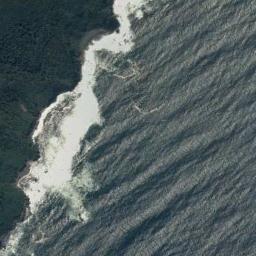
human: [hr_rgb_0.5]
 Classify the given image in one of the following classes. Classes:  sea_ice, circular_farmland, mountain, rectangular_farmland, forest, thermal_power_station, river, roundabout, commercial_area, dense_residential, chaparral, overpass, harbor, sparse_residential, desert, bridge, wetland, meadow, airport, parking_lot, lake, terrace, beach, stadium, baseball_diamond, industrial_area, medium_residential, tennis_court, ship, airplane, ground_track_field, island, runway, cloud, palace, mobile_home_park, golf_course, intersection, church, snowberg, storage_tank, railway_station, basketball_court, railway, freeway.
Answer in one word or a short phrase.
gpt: beach